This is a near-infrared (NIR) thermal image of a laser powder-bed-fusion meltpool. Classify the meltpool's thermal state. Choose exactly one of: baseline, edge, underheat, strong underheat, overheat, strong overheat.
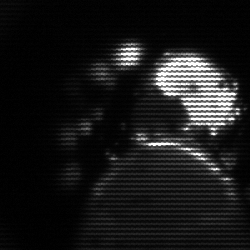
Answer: edge